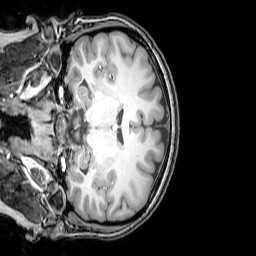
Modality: T1w
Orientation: coronal
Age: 24
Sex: female
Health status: healthy
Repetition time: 0.081 s
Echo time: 0.037 s